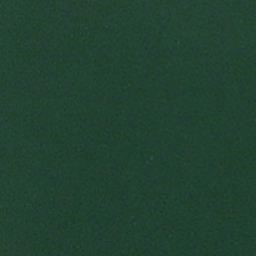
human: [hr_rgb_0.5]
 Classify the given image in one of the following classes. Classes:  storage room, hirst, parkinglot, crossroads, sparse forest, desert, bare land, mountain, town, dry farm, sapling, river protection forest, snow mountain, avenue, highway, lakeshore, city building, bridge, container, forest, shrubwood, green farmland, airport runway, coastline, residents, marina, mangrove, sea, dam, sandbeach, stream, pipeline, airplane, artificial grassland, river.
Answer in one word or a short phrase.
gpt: sea